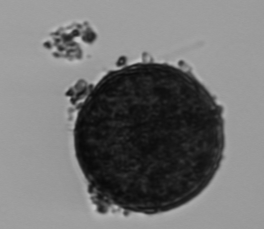
Label: Coscinodiscus